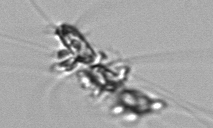
Label: Chaetoceros_didymus_TAG_external_flagellate